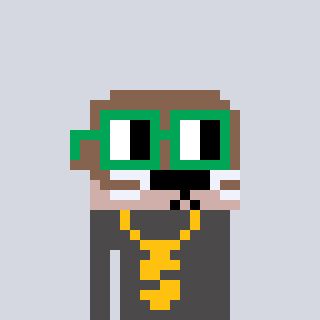
a pixel art character with square green glasses, a otter-shaped head and a grayscale-colored body on a cool background